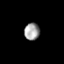
Tissue: prostate
Cell type: Myeloid cells
Senescence score: 0.2582
Nuclear area (px): 257
Mean DAPI intensity: 159.319